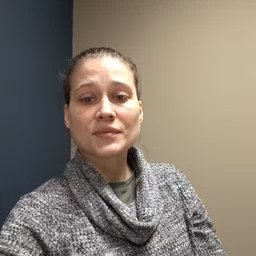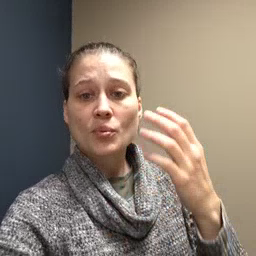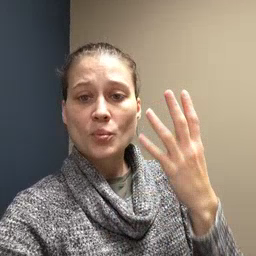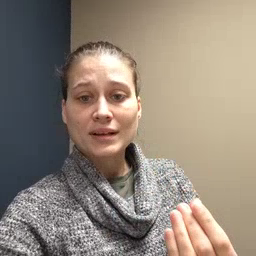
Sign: wet